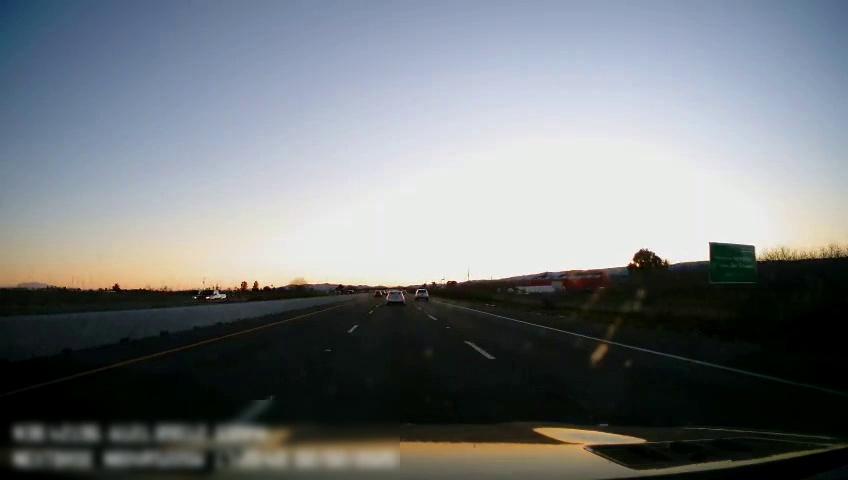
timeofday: Day
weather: Sunny
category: Drivable Space
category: Vehicles | Car
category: Vehicles | SUV
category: Vehicles | Truck
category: Lanes | Current Lane
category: Lanes | Current Lane
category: Lanes | Alternate Lane
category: Lanes | Alternate Lane
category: Traffic | Signs